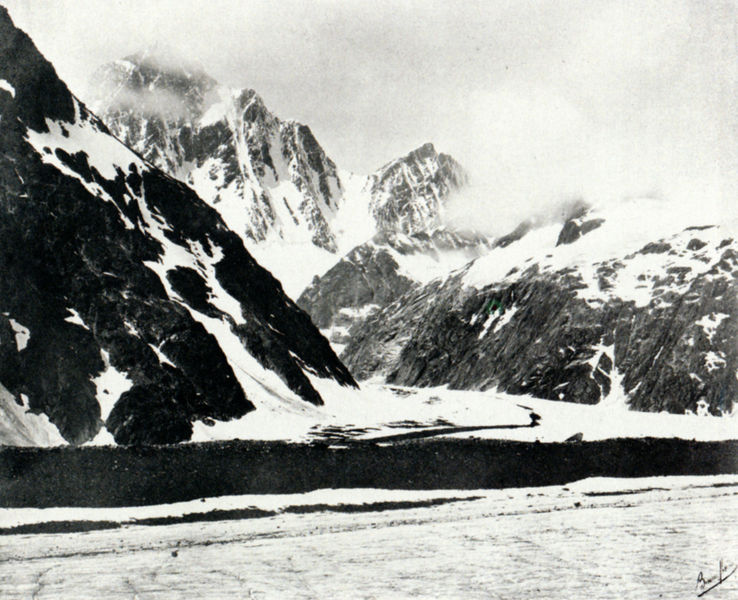
Titel: Aargletscher
Künstler: Louis Auguste Bisson
Standort: Paris
Institution: Bibliothèque Nationale
Schlagwörter: berg, felsen, schatten, weiß, wolken, fluss, landschaft, ausschnitt, grau, licht, schwarz, strasse, blick, eis, schnee, weg, wolke, alt, rahmen, stein, steine, signatur, erde, hügel, kalt, natur, tal, anhöhe, abhang, berge, berghang, fels, gebirge, gipfel, gletscher, hang, nebel, kahl, massiv, schlucht, winter, rand, spur, hoch, foto, fotografie, photographie, penis, hängen, höhe, alpen, kälte, abhänge, berggipfel, felsig, schwarz-weiß, österreich, photo, gebirgslandschaft, aufnahme, tief, vereist, jude, eisig, schattten, verhangen, felsmassiv, hells, adolf, neben, arktis, antarktis, begrrücken, kahlstellen, ötzi, artis